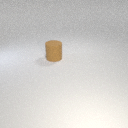
large brown rubber cylinder